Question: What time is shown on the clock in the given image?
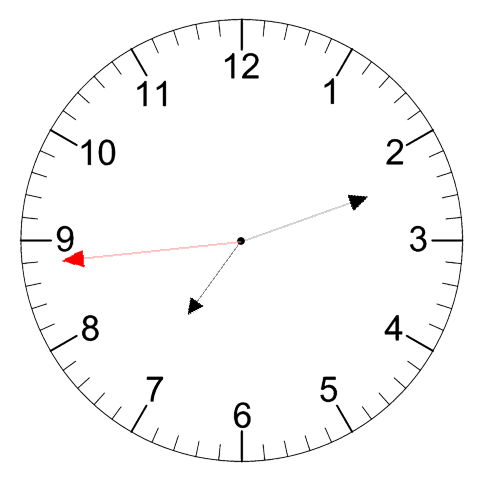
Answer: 07:11:44